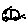
Label: car